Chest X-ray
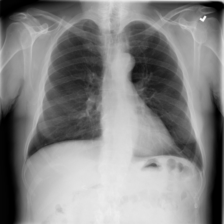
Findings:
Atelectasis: negative
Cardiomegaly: negative
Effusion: negative
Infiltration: negative
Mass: negative
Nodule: negative
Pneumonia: negative
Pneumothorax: negative
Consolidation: negative
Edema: negative
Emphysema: negative
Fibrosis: negative
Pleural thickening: negative
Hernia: negative